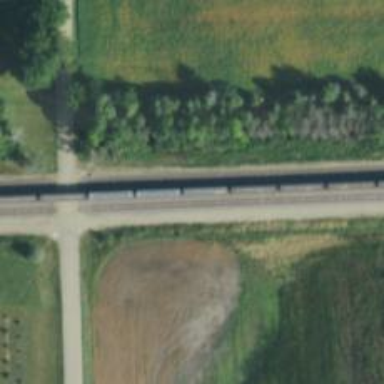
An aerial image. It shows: Single-track spur railway line.